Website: crate-barrel
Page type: account-dashboard
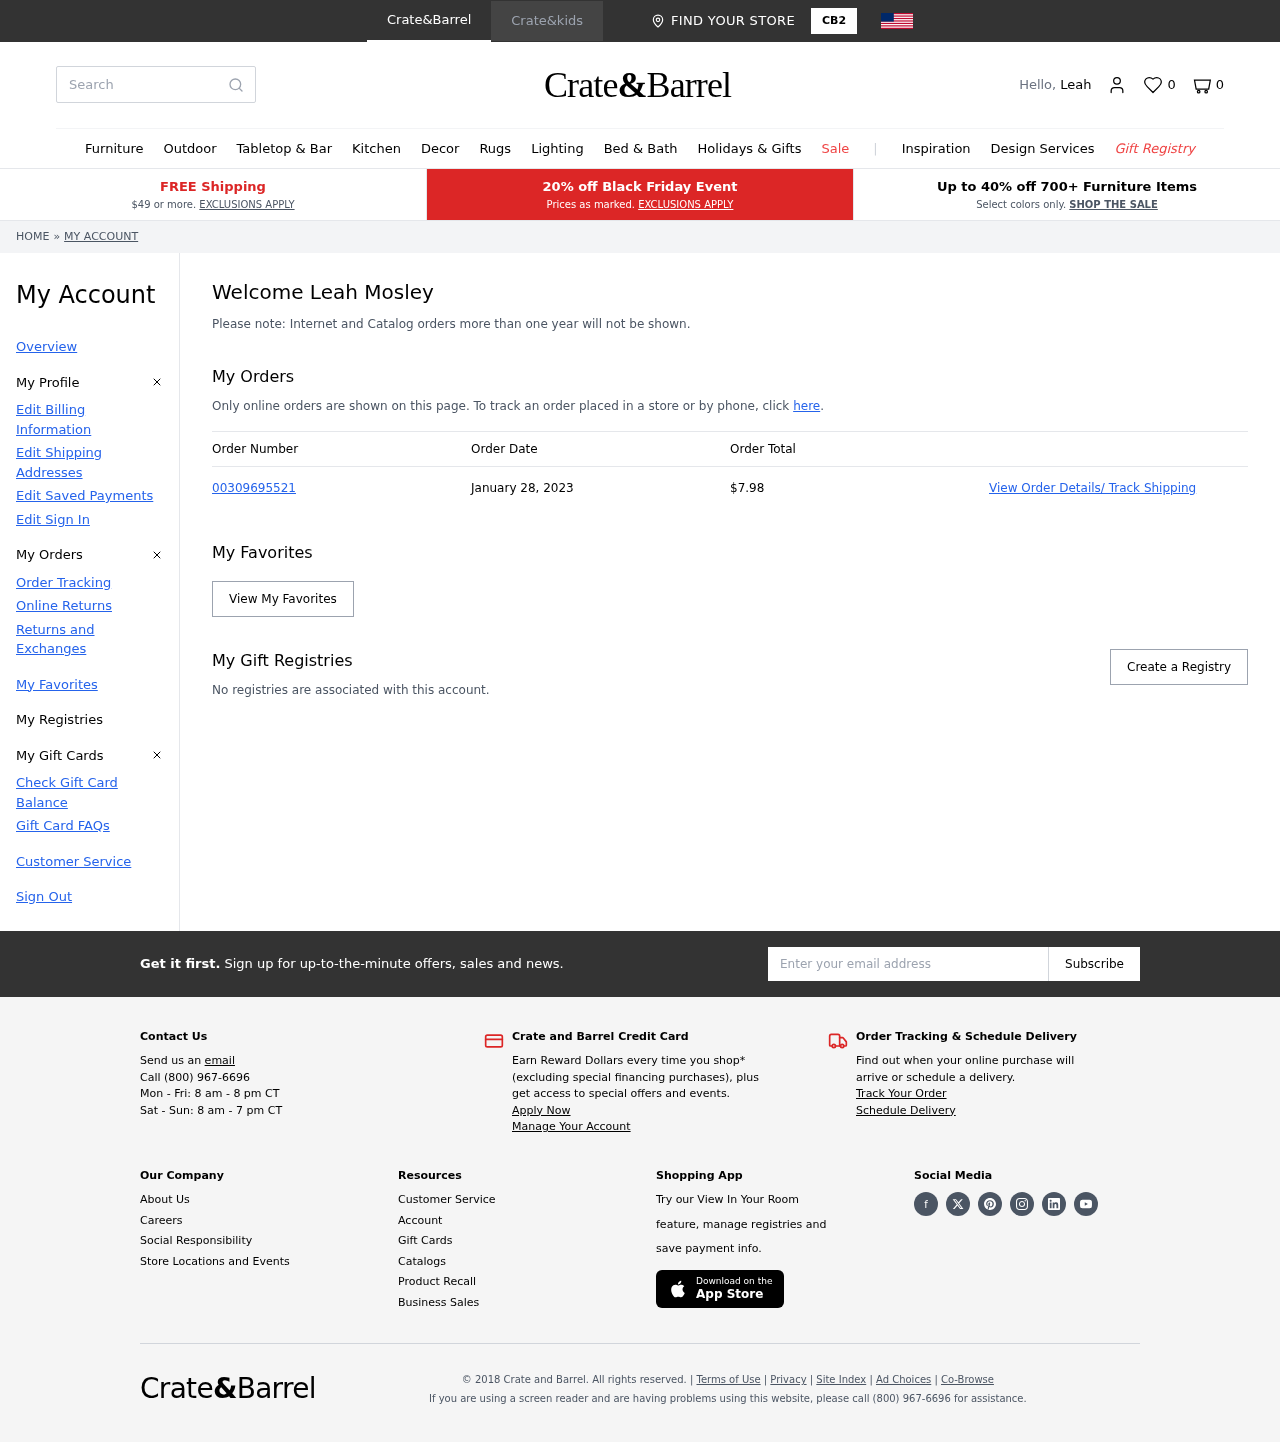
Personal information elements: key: PII_EMAIL
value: leah.mosley@yahoo.com
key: PII_FIRSTNAME
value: Leah
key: PII_FULLNAME
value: Leah Mosley
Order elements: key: ORDER_NUM_ITEMS
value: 0
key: ORDER_NUMBER
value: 00309695521
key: ORDER_DATE
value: January 28, 2023
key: ORDER_TOTAL
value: $7.98
Search elements: key: HEADER_SEARCH
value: Search
Other elements: key: FAVORITES_COUNT
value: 0